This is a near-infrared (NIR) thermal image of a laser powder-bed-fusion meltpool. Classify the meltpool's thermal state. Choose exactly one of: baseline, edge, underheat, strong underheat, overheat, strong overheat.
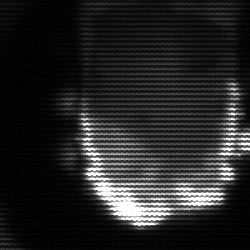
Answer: baseline